Current action and preconditions to check: trajectory_clear

Your task: For each precondition in the list above, predict whether it will hold at this action.

Consider the current scene as observed from the mobile robot's camera, and analyze the predicted future states of all dynamic agents (e.g., people, animals, vehicles, or any moving entities) within the NEXT SECOND.

IMPORTANT: Only answer "very likely" if you are absolutely certain—based on strong, clear evidence—that a dynamic agent will violate the precondition in the predicted future state. Do NOT answer "very likely" for unlikely, ambiguous, or low-probability risks.

Ask yourself for each precondition: Is there a high probability, with clear and convincing evidence, that the predicted future states of any dynamic agent will interfere with the predicted future state of the currently executing action within the NEXT SECOND, causing that precondition to fail?

Assess the risk level based on these predictions. Use "likely" or "very likely" if motions create a clear risk of interference.

Use "neutral" or "improbable" if agents are nearby but their predicted paths are clearly diverging or non-conflicting.

Failure Risk Categories: "very improbable", "improbable", "neutral", "likely", "very likely"

Answer Format: Output ONLY the probability_of_failure value from these categories: "very improbable", "improbable", "neutral", "likely", "very likely"

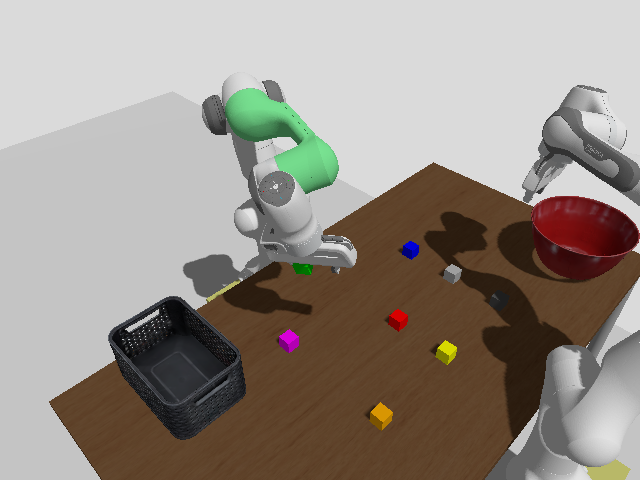

Answer: very improbable